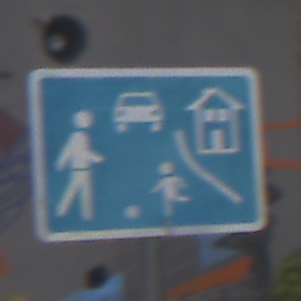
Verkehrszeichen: BeginnVerkehrsberuhigterBereich
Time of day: MorningAfternoon
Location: Outdoor (Urban)
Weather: PartlyCloudy
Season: NotSpecified
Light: Natural